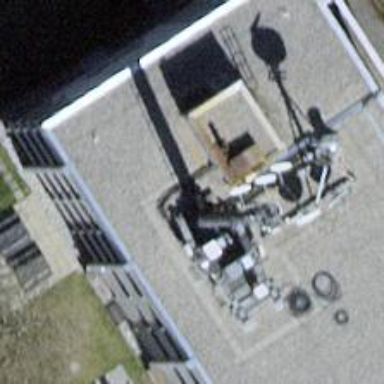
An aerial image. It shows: Communication mast tower.